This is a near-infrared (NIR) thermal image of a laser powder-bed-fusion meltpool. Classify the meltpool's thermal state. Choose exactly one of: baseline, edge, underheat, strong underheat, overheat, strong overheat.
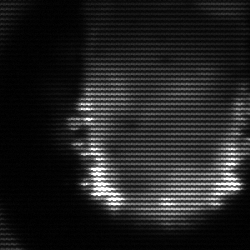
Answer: baseline